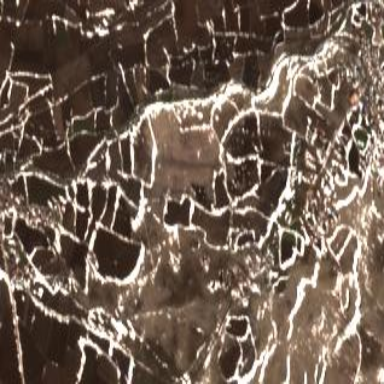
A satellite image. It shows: Picturesque farmland scene.